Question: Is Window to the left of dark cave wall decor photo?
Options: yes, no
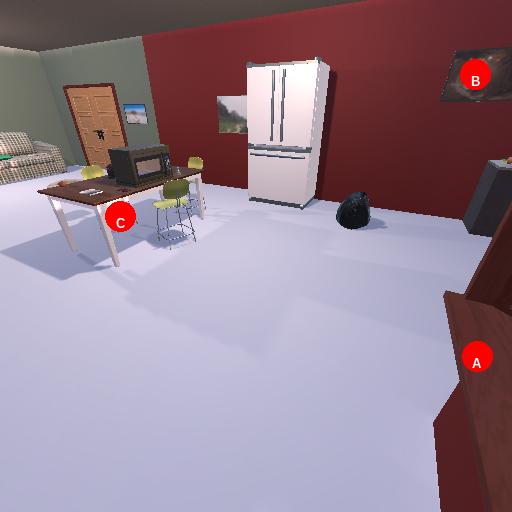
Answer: yes